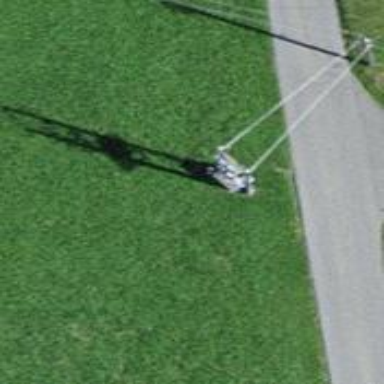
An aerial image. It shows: Distribution transformer on power pole.